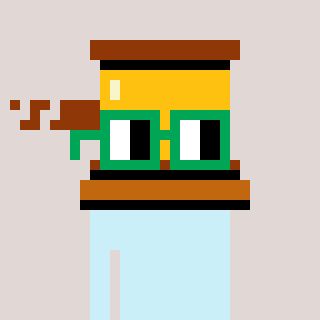
a pixel art character with square green glasses, a gavel-shaped head and a darkpink-colored body on a warm background